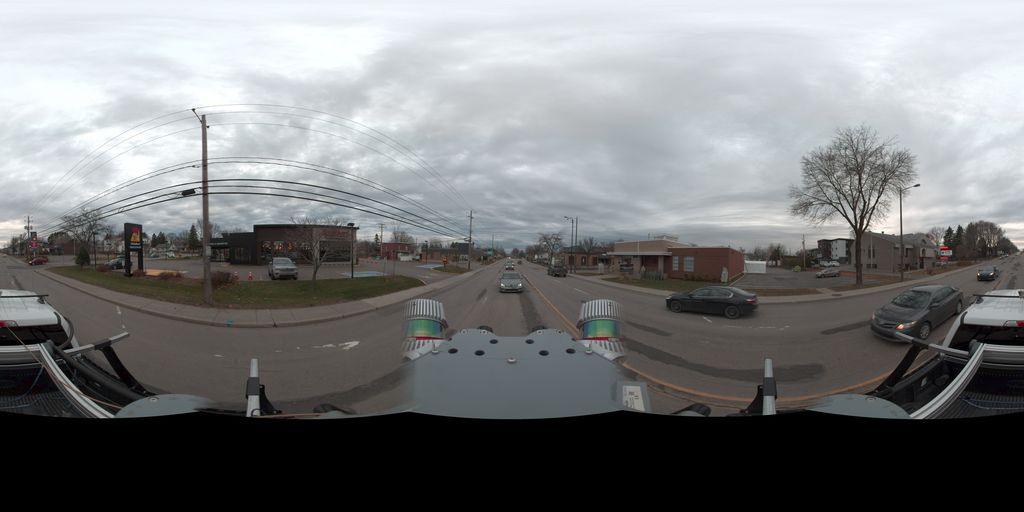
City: quebec_city